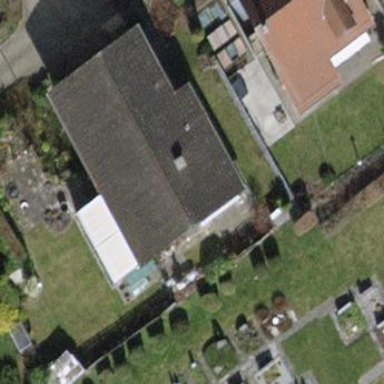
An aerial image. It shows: Detached building with gabled roof.